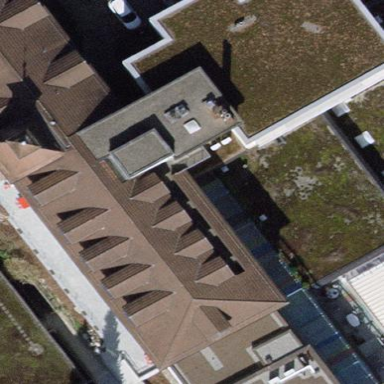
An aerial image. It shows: Hospital building.